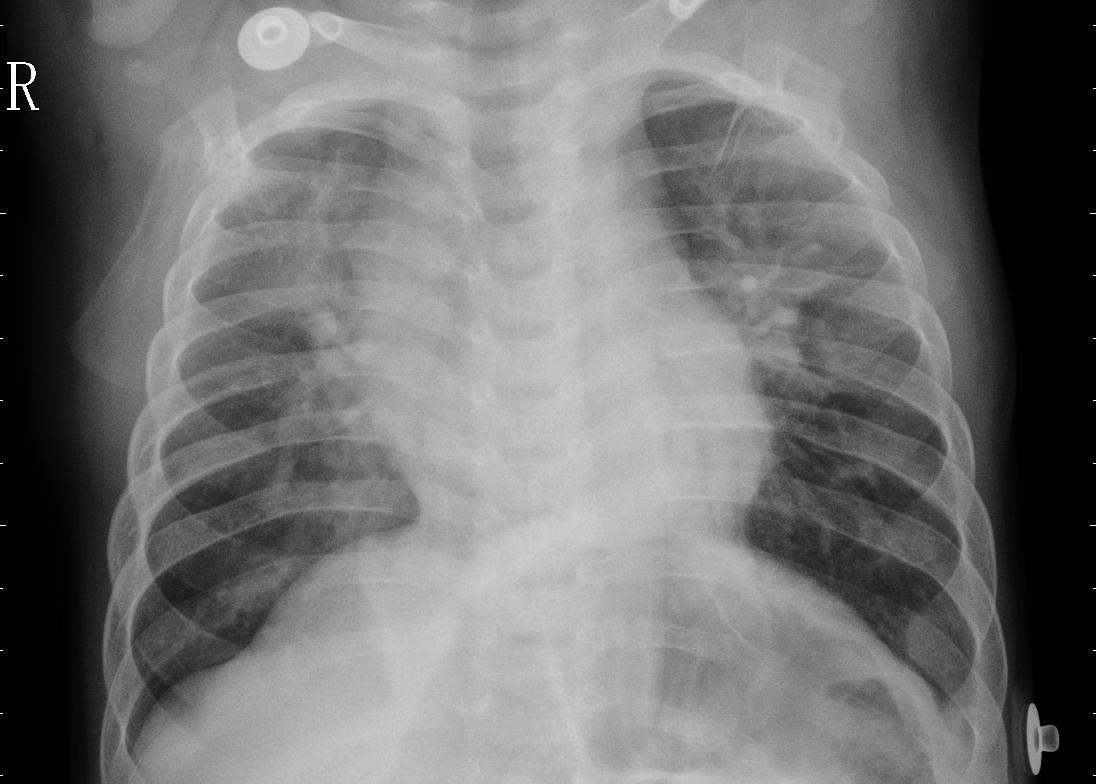
Diagnosis: PNEUMONIA